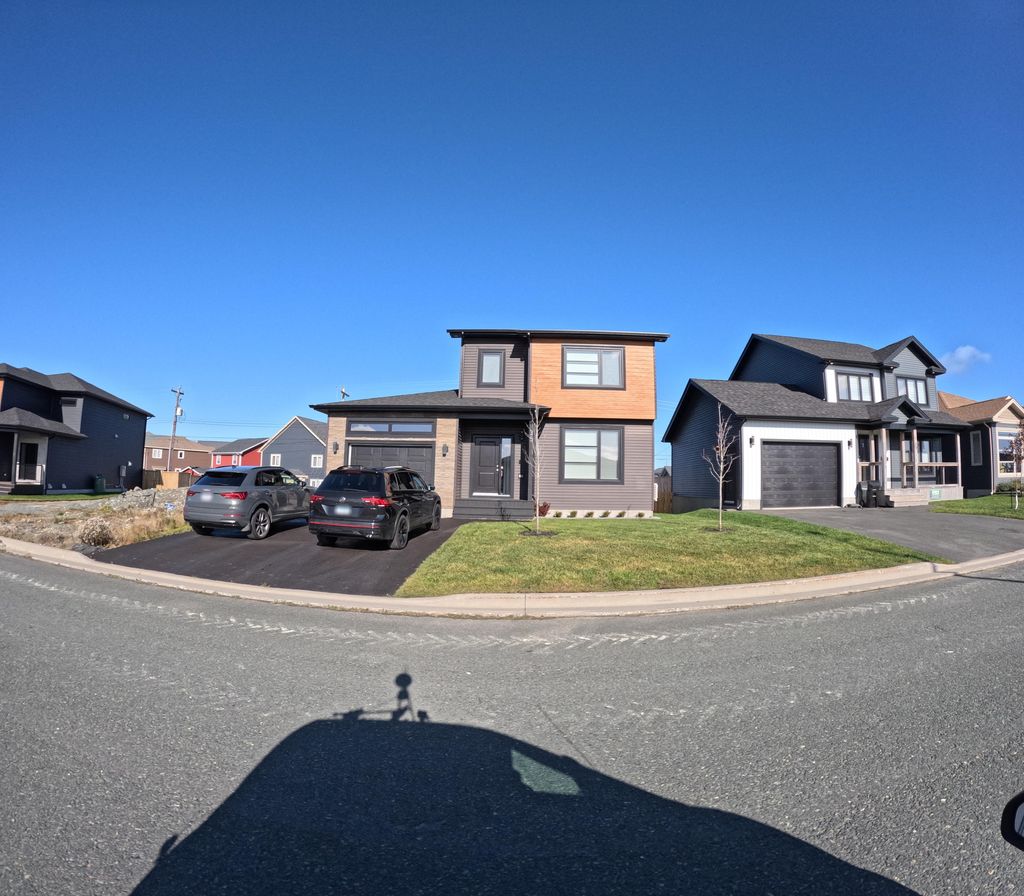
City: st_johns